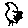
Label: bird